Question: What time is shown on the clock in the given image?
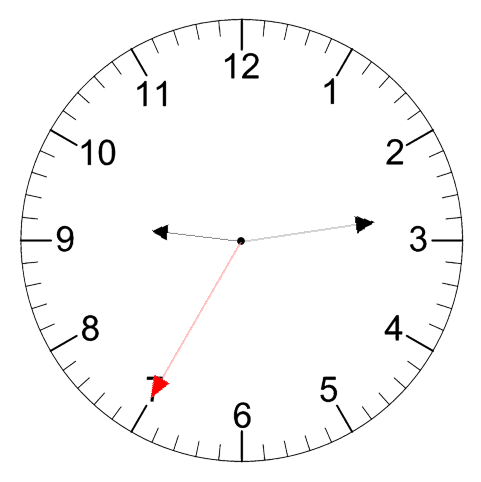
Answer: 09:13:35